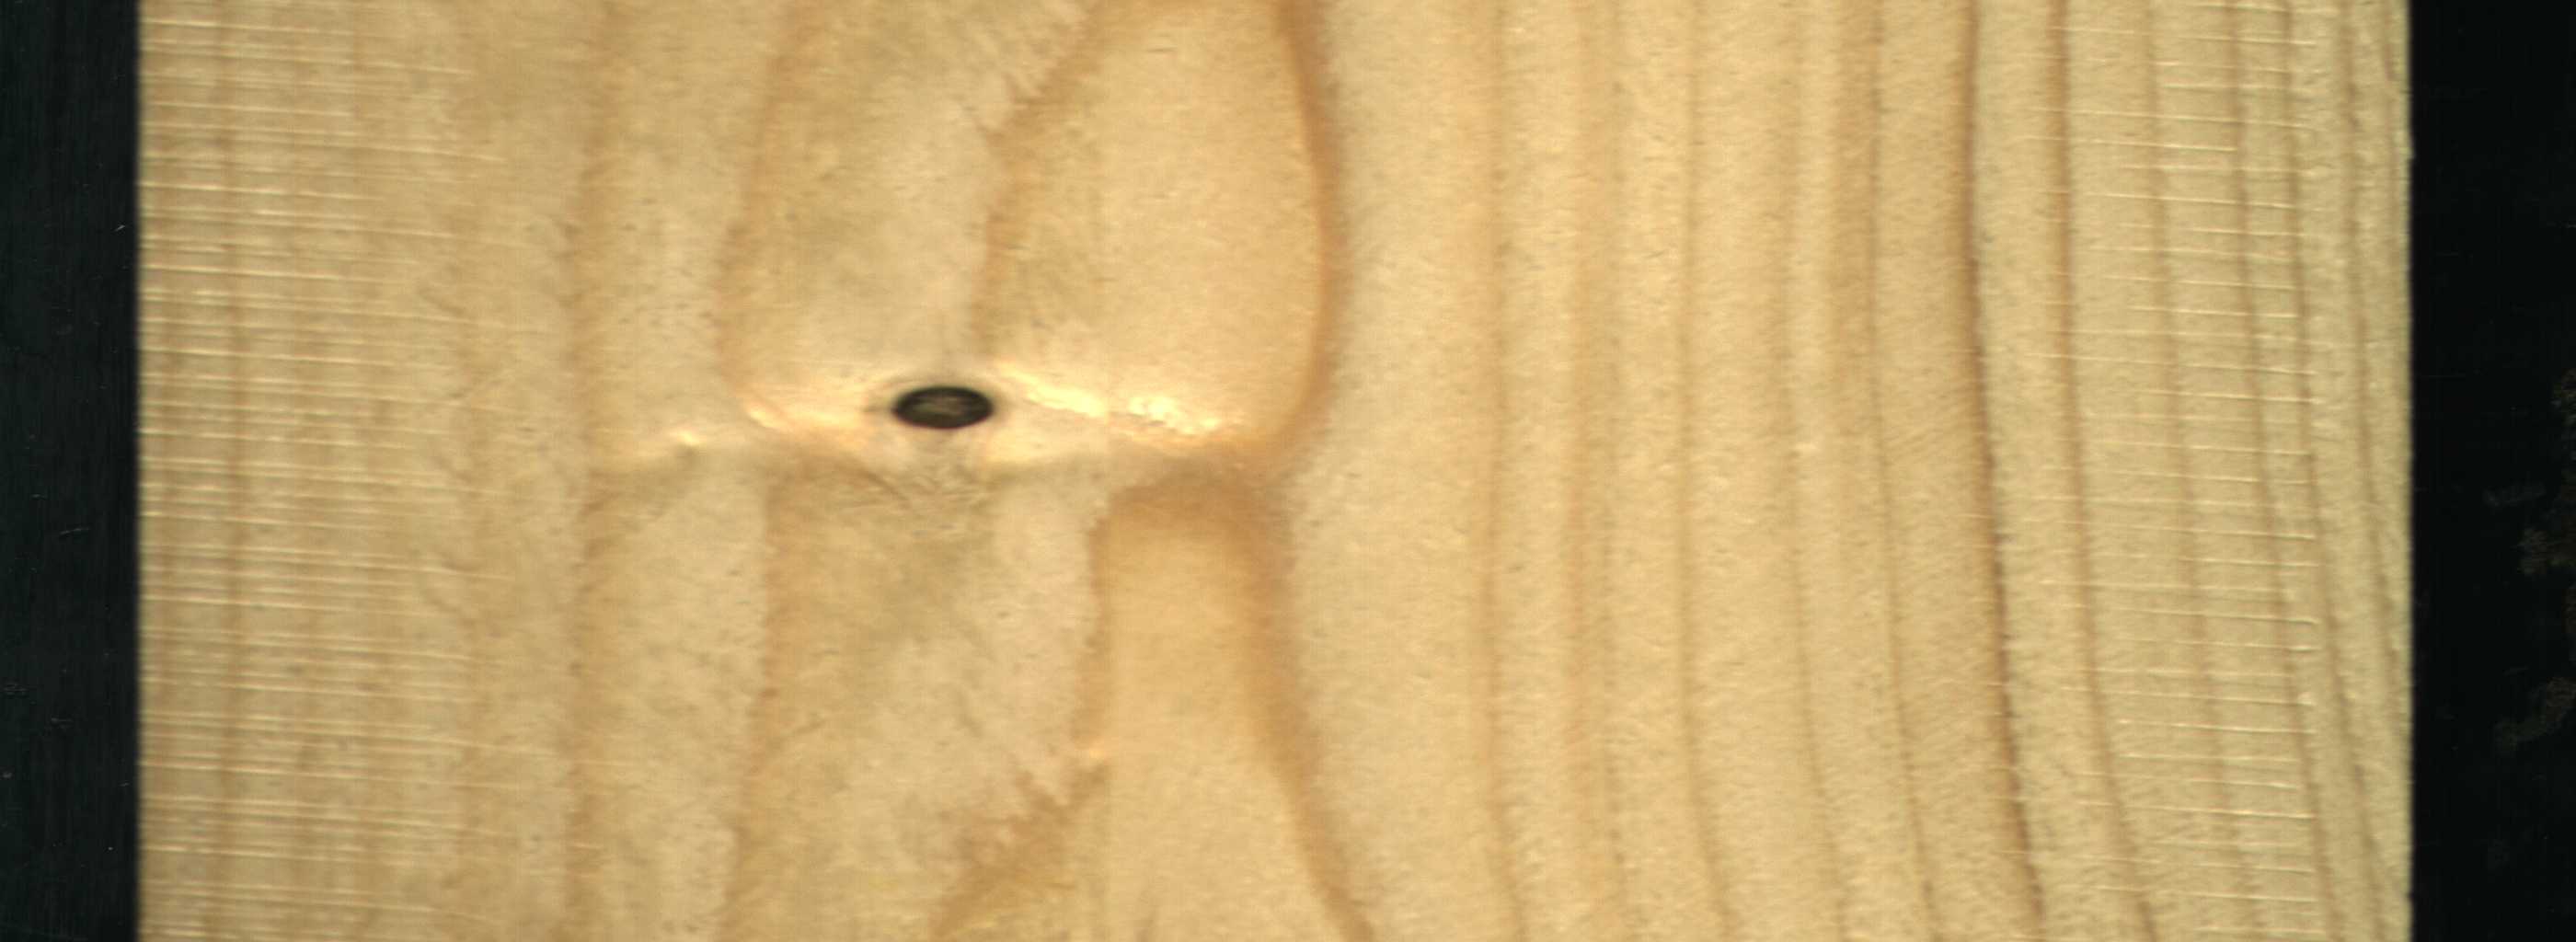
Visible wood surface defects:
Dead_Knot